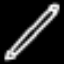
Label: pencil